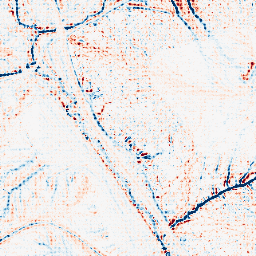
Category: edge_preserving
Decomposition family: median
Decomposition parameters: size: 7
Upsampling method: sinc_blackman
Upsampling parameters: scale: 8
kernel_size: 8
Upsampling scale: 8